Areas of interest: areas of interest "Scenic Spot"
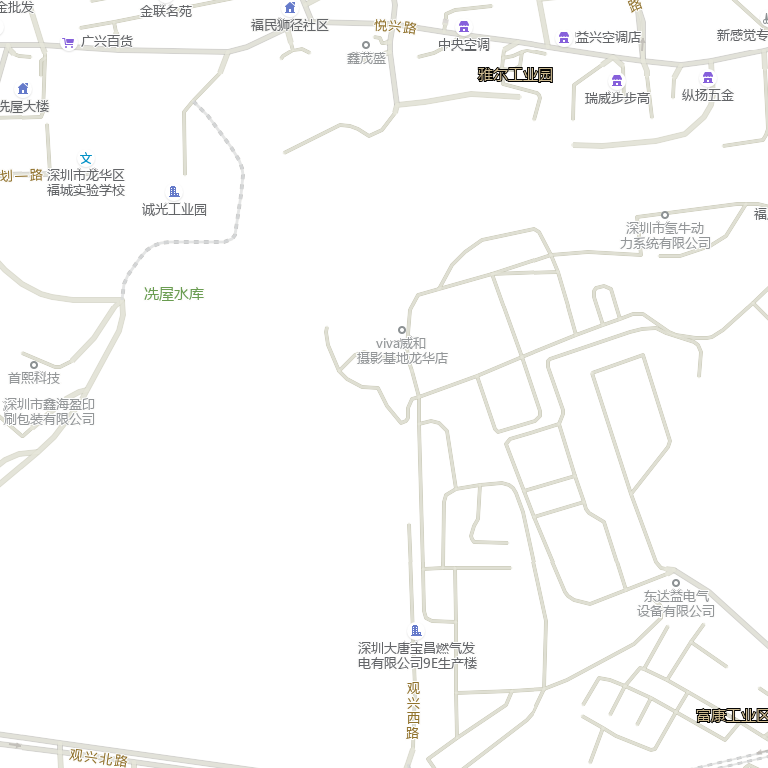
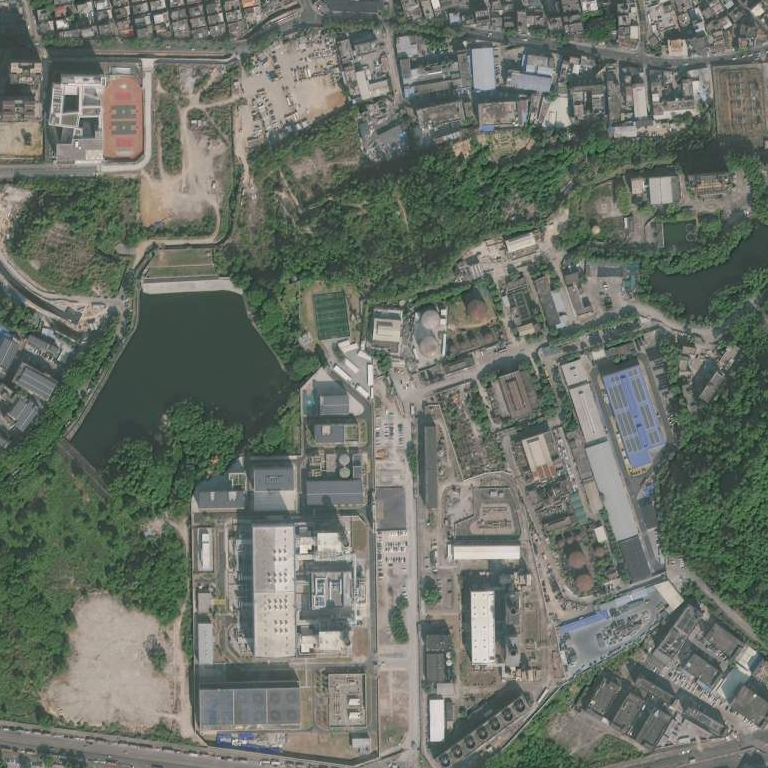